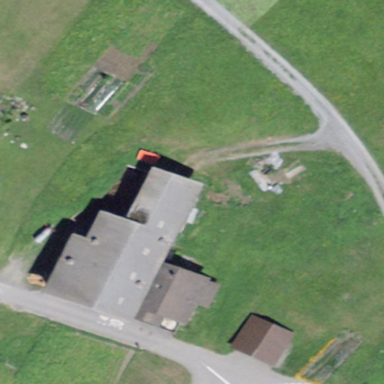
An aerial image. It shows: Farmyard area.